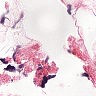
Metastatic tissue present: no